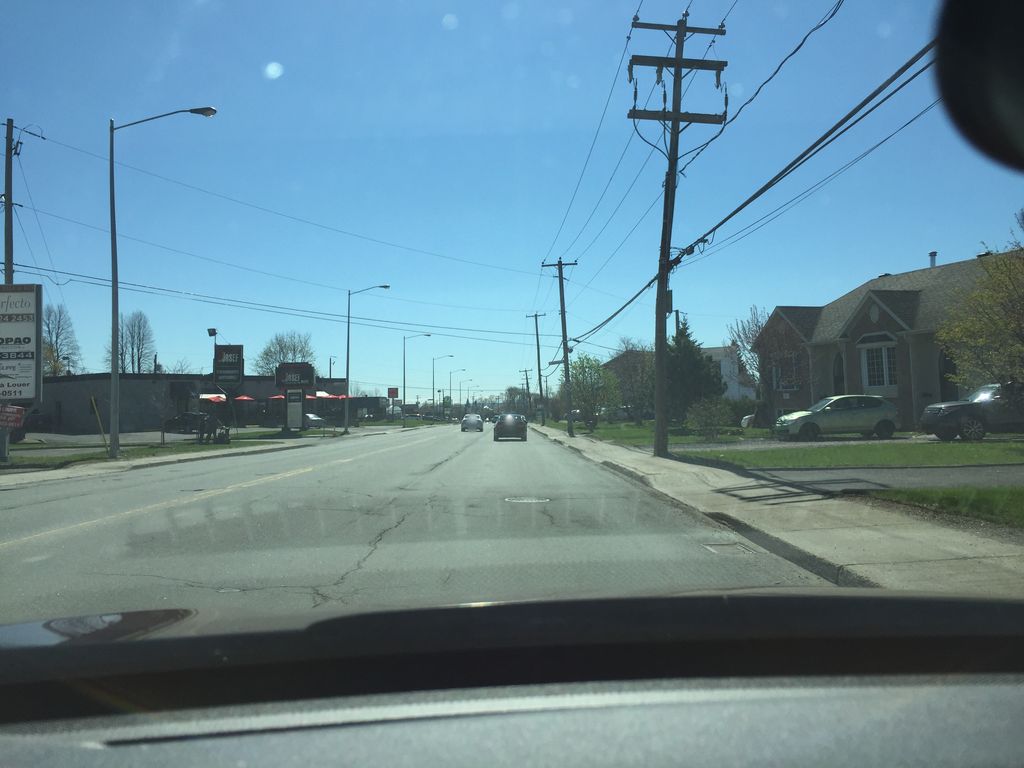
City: quebec_city